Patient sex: M
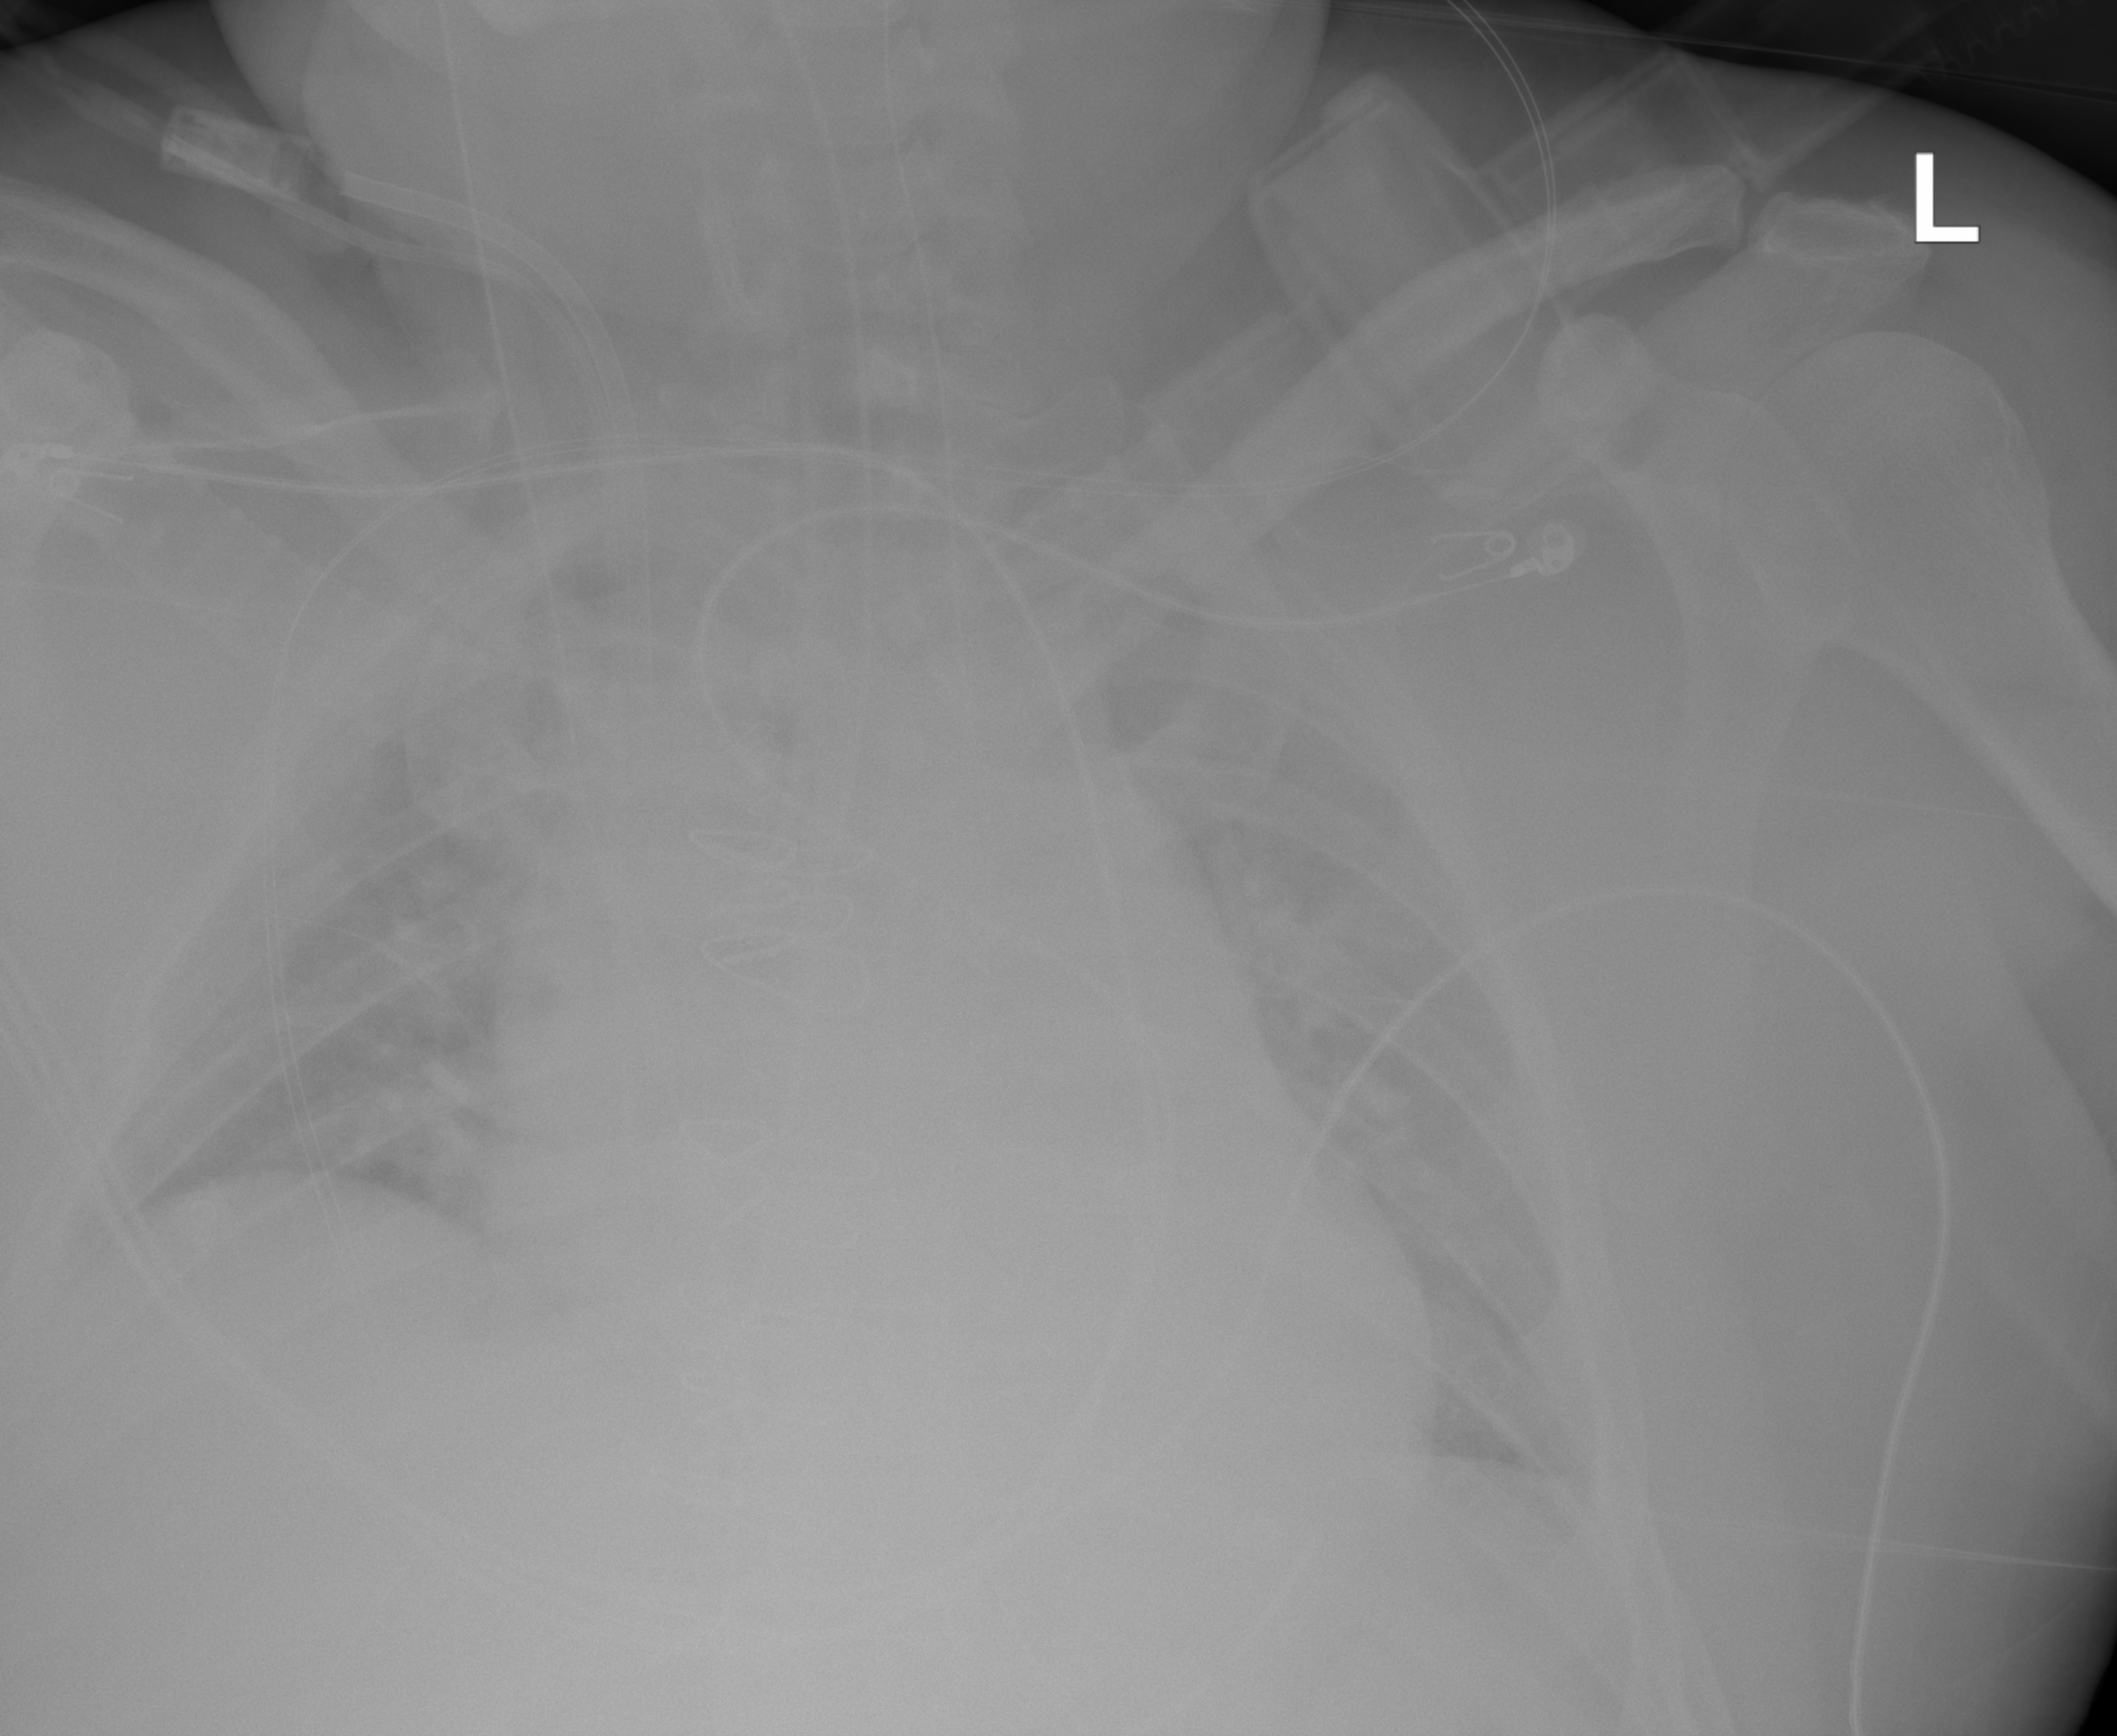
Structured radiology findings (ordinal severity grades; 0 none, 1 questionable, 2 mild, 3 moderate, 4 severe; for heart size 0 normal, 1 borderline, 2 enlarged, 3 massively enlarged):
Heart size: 3
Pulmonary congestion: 3
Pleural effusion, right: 2
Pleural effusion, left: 0
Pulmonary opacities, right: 2
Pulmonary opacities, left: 2
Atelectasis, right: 0
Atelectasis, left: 0